Chest X-ray. View position: PA
Patient age: 70
Patient sex: F
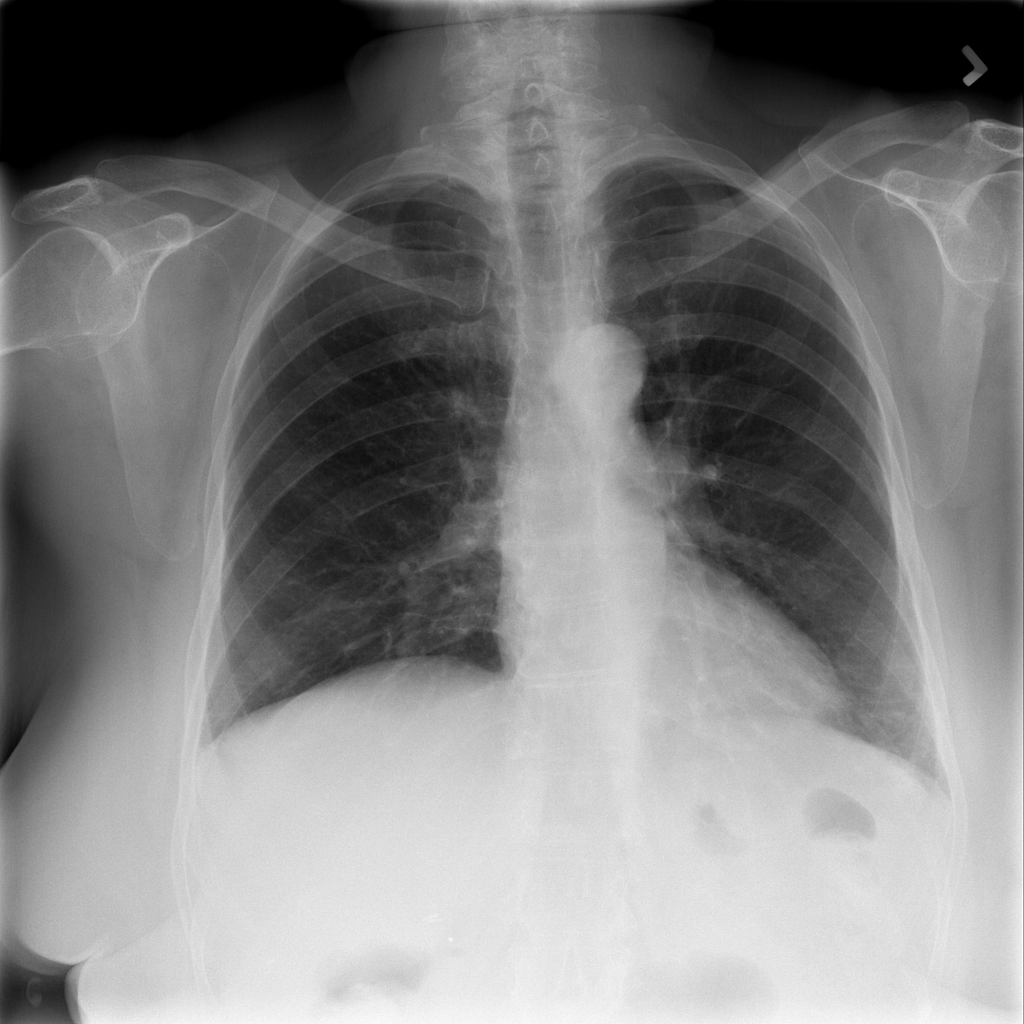
Finding: Pneumothorax